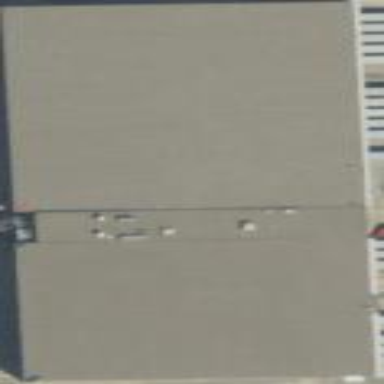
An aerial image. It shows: Commercial building.